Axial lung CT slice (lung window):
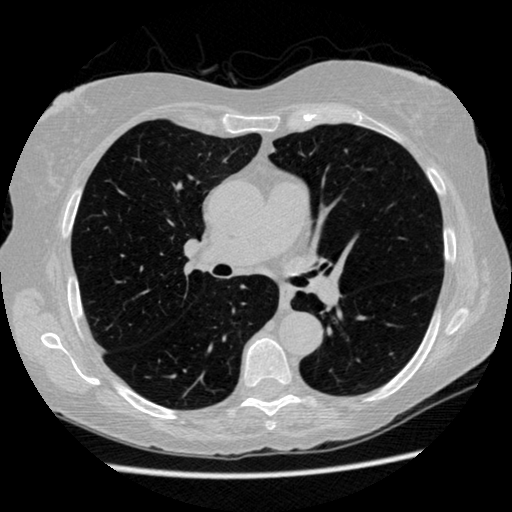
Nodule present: no